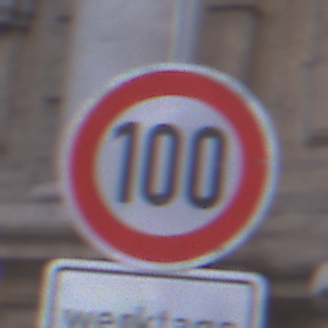
Verkehrszeichen: Geschwindigkeit100
Zusatzzeichen unten: ZeitangabenMitBeschraenkungAufWochentage1
Umgebung: Outdoor, Urban
Tageszeit: SunriseSunset
Wetter: PartlyCloudy
Licht: Natural
Jahreszeit: NotSpecified
Kontrast: LowContrast